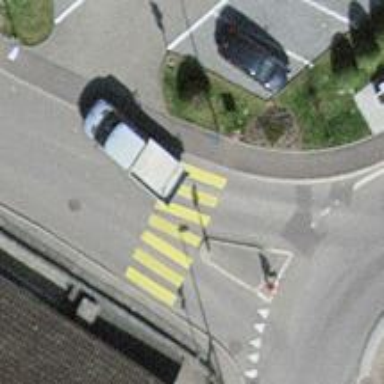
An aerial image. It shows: Marked crossing with zebra stripes on the road.